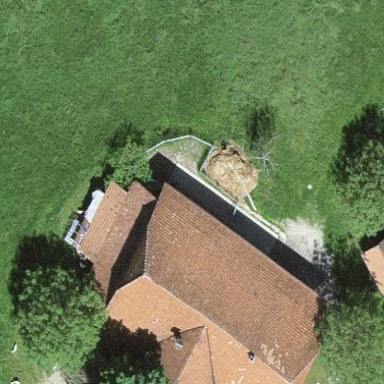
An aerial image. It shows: Farm building.